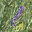
Label: 1